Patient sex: F
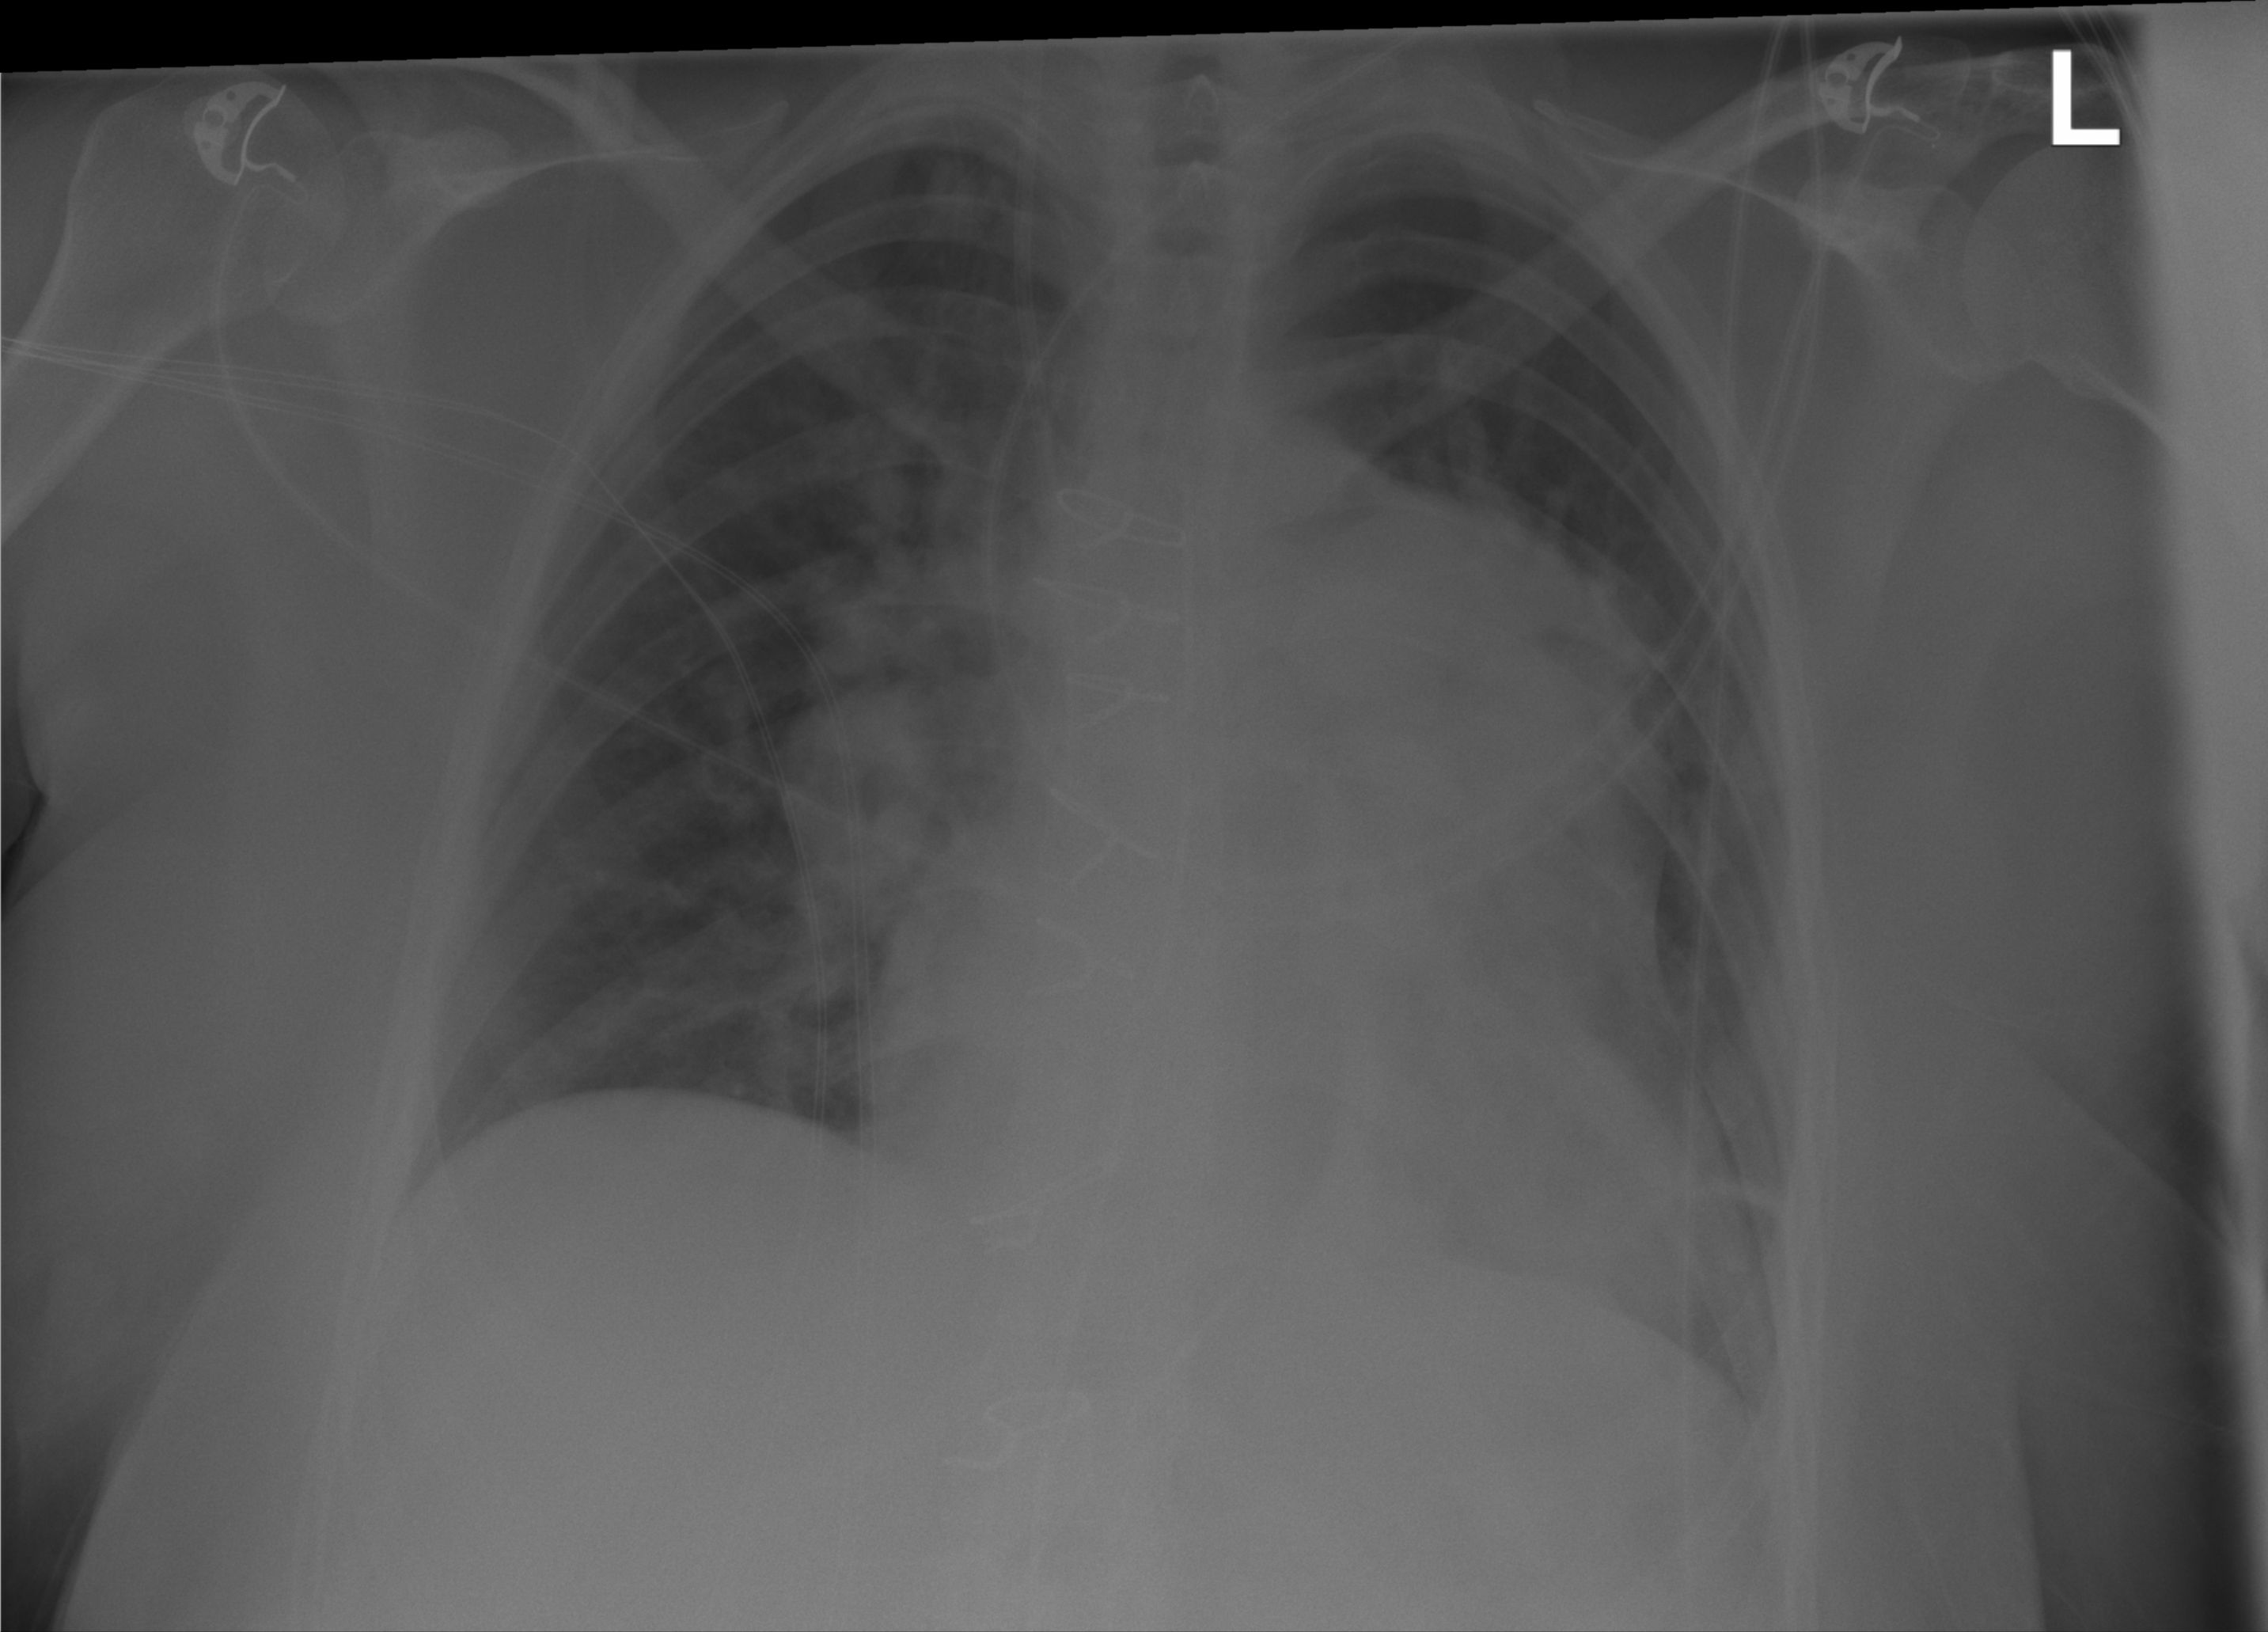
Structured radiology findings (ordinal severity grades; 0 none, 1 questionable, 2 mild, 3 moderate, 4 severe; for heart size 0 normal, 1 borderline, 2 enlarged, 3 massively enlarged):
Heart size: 2
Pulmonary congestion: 2
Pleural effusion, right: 0
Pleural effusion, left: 2
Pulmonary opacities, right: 0
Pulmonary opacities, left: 0
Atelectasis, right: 0
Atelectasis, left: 0